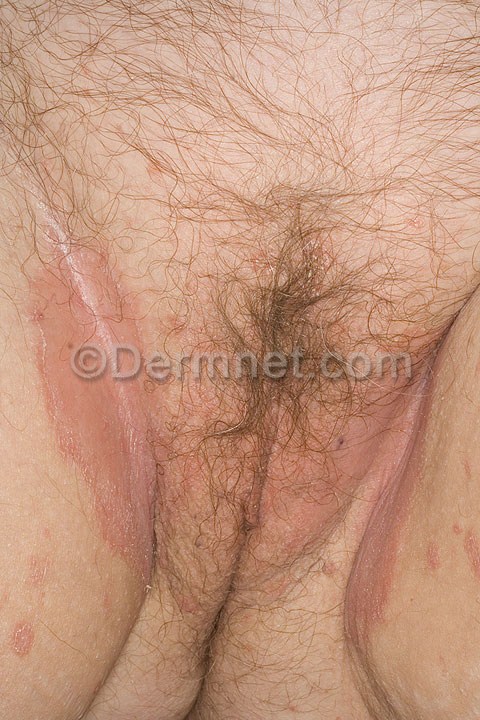
Disease: Psoriasis pictures Lichen Planus and related diseases